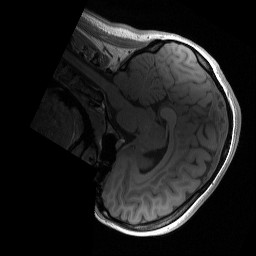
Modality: T1w
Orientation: sagittal
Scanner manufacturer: siemens
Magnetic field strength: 3 T
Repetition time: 2 s
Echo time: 0.0022 s